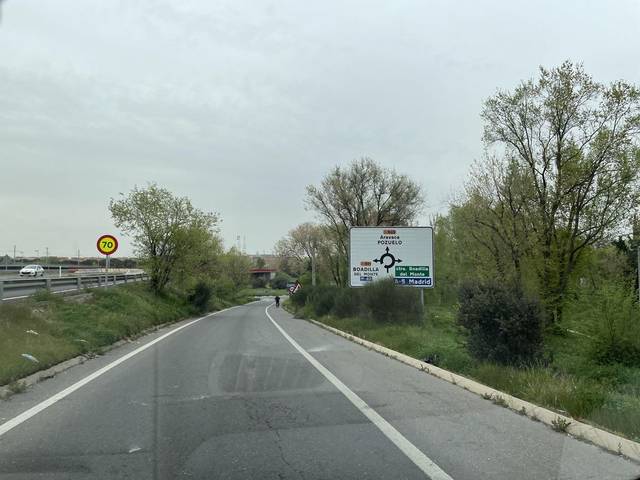
Region: Spain
Coordinates: 40.399, -3.777